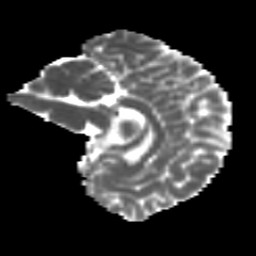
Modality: MD
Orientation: sagittal
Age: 19
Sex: male
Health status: ill
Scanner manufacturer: ge
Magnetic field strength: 3 T
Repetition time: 6.863 s
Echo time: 0.0808 s